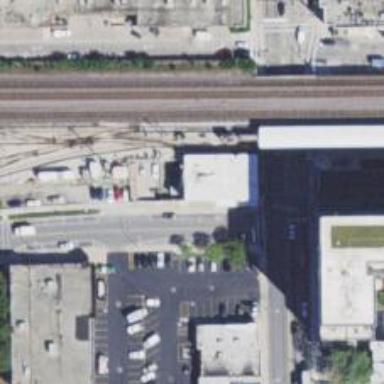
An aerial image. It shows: Traction substation.